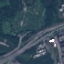
Land use / land cover: Highway